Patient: sex M, age 73
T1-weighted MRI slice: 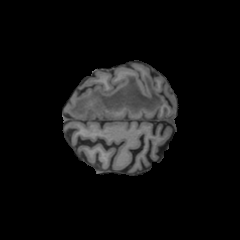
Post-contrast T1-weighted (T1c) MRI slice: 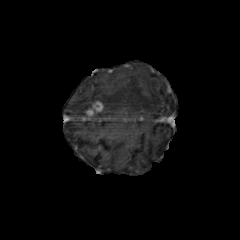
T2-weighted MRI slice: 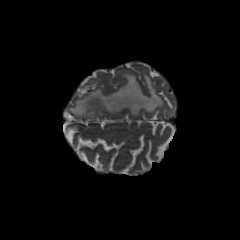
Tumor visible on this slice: yes
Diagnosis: Glioblastoma, IDH-wildtype
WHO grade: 4